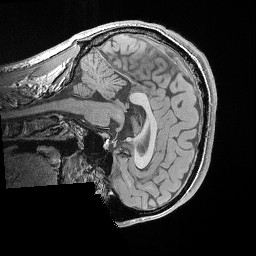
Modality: T1w
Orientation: sagittal
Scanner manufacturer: siemens
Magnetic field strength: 3 T
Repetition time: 0.02 s
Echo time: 0.00492 s